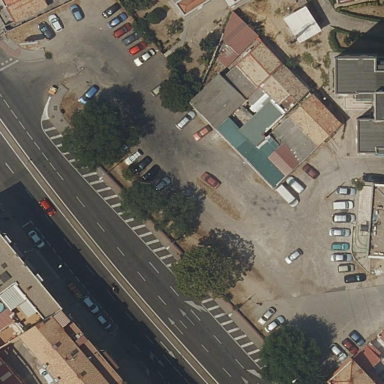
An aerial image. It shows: Parking area with dirt surface.